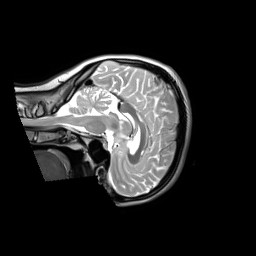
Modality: T2w
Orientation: sagittal
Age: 23
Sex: female
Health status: ill
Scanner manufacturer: siemens
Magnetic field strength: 3 T
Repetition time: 2.8 s
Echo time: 0.326 s